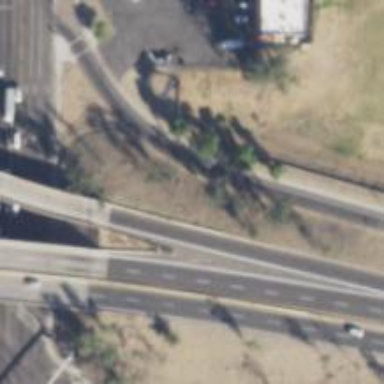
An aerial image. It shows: Secondary link road with asphalt surface.